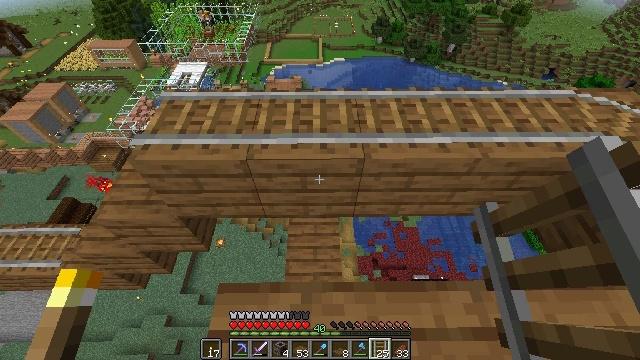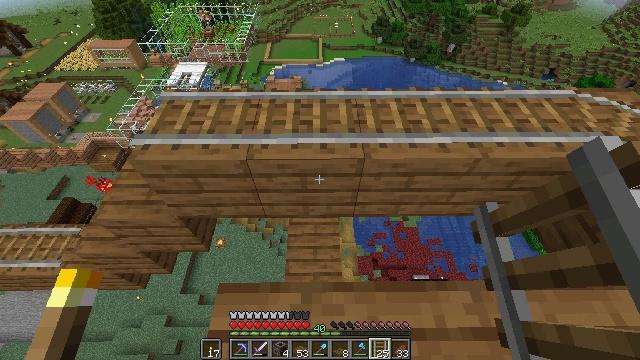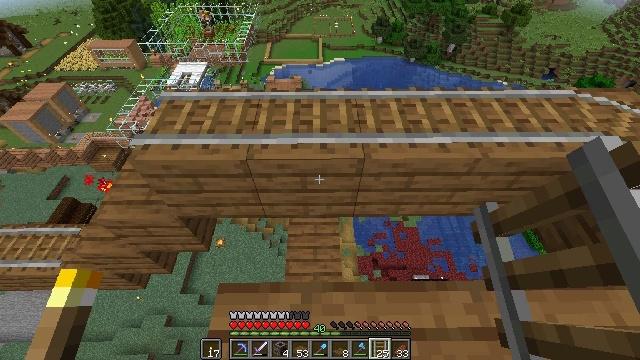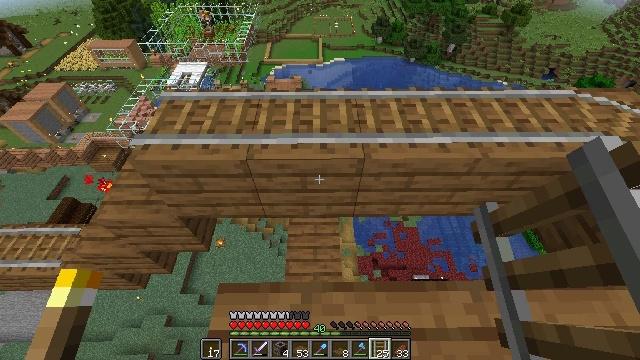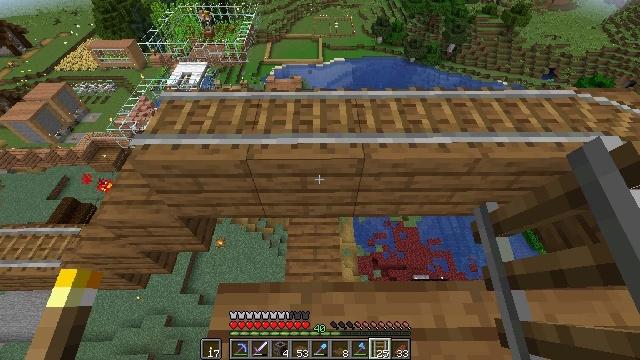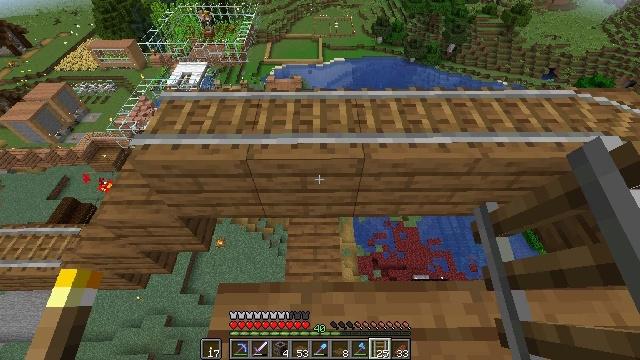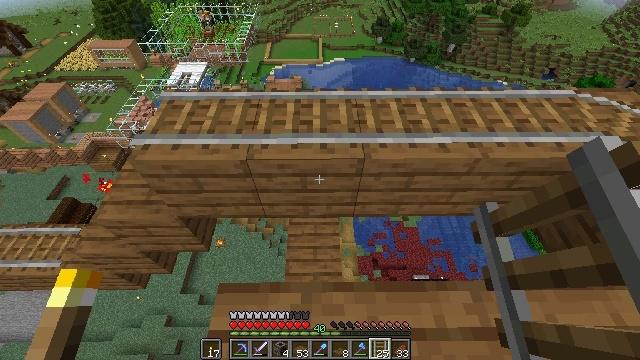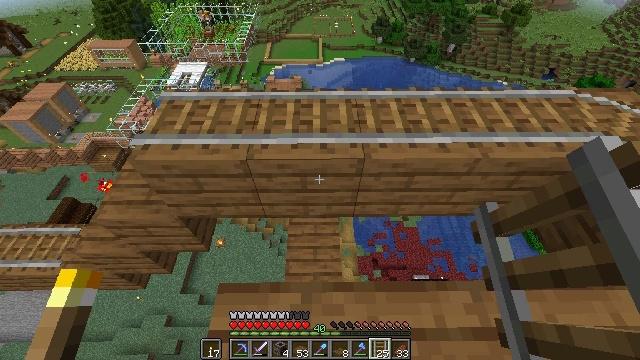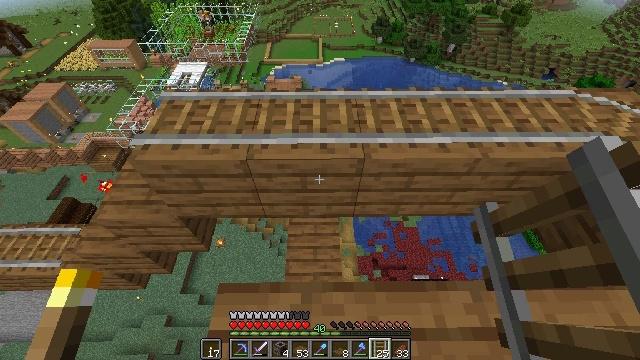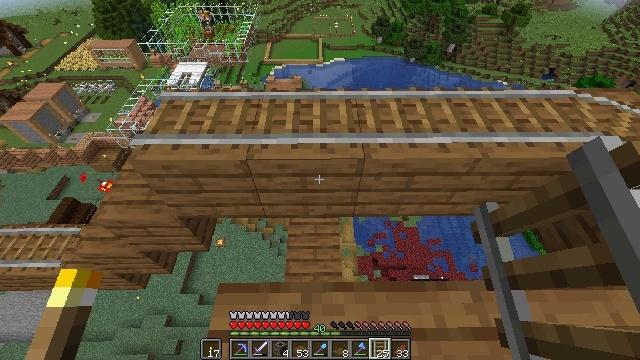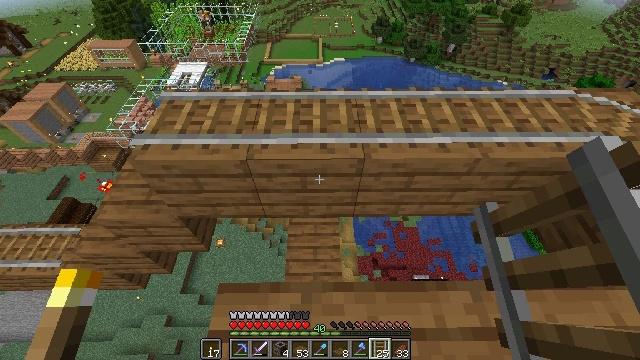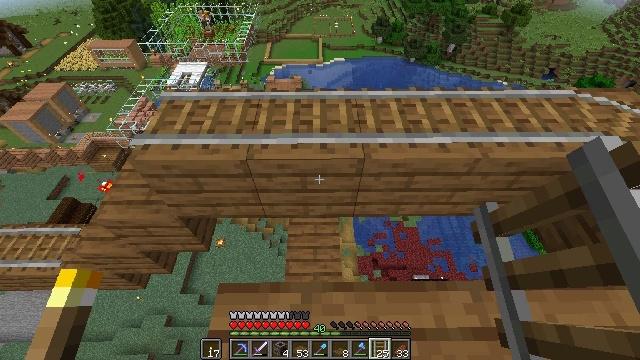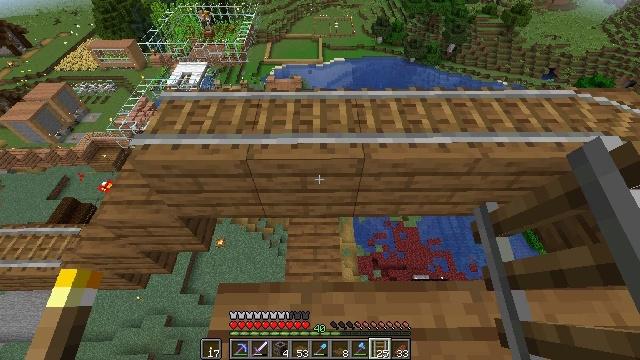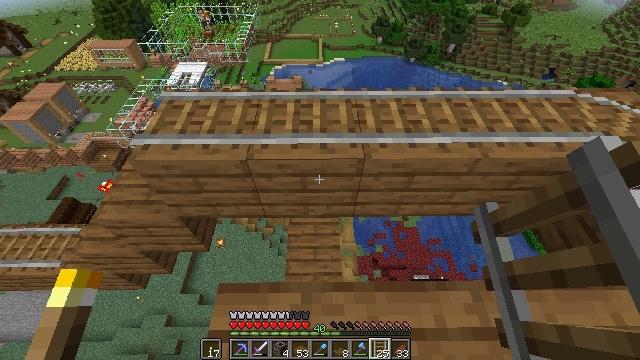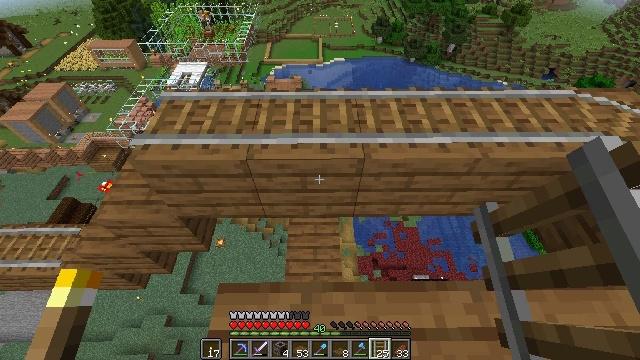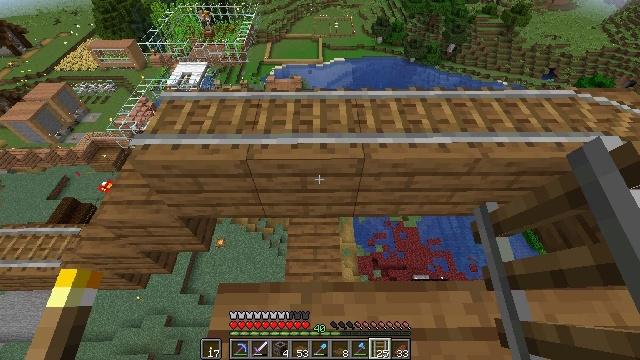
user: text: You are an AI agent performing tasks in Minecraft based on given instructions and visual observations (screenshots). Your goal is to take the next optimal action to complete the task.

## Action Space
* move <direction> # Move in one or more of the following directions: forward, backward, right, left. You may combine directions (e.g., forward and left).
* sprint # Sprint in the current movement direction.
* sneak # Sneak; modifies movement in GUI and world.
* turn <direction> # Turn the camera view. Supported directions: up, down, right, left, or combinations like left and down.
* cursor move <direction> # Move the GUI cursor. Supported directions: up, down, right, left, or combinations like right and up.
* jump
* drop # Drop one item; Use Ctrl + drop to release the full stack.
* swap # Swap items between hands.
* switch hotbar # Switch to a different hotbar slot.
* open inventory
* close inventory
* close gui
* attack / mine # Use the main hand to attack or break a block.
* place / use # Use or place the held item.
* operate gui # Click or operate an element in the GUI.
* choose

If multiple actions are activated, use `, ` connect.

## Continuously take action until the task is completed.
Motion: motion action
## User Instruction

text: Open a crafting table and make a rabbit stew.
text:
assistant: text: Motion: no_op
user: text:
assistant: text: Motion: no_op
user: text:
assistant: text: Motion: no_op
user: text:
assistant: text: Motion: no_op
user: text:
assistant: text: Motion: no_op
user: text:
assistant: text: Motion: no_op
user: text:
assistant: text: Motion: no_op
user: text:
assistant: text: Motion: no_op
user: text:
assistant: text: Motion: no_op
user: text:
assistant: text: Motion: no_op
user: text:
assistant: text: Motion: no_op
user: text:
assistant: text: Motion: no_op
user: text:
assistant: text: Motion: no_op
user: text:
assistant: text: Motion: no_op
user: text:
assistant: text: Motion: no_op
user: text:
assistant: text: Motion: no_op
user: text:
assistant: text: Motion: no_op
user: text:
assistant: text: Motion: no_op
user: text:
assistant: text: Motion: no_op
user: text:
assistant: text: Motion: no_op
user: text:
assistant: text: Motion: no_op
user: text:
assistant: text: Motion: no_op
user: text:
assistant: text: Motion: no_op
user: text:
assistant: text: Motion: no_op
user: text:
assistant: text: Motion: no_op
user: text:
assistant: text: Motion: no_op
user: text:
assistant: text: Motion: no_op
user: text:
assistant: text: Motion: no_op
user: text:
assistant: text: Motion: no_op
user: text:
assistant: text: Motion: no_op